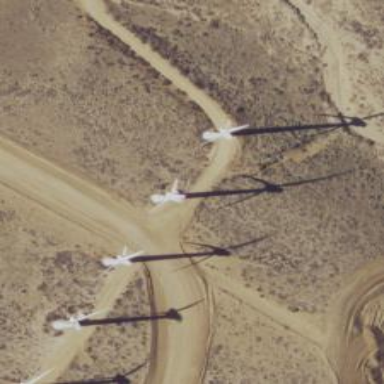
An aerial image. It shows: Wind power generator employing wind turbines.